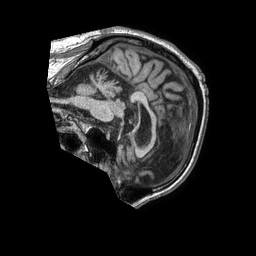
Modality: T1w
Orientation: sagittal
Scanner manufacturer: philips
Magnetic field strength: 1.5 T
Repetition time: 0.007483 s
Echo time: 0.003396 s